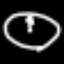
Label: clock